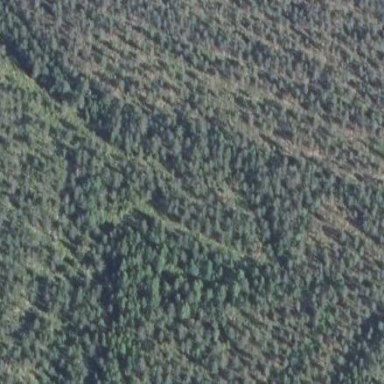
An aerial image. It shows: Woodland with needle-leaved trees.